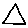
Label: triangle